Question: I'm working on a google glass application and I'm using the (previously was Card but now deprecated)class.
With the arrival of CardBuilder there are a couple of different Layouts proposed, and the one that interests me is 'Layout.AUTHOR'.

I was wondering if it was possible to "change" the order of the elements, and if so what would be the best method? Such as having the Footnote replaced with the Heading (composed of the icon, heading, and subheading.. ).
Here is what I'm currently doing:
'''
CardBuilder c = new CardBuilder(getApplicationContext(), Layout.AUTHOR)
.setHeading(title)
.setSubheading(duration)
.setText(summary)
.setFootnote(authors);
'''
Here is what I would like to do, but I can't since I am currently unable to change the order.
(Visual order would be Text, and then Heading with no footnote).
'''
CardBuilder c = new CardBuilder(getApplicationContext(), Layout.AUTHOR)
.setHeading(authors)
.setSubheading(duration)
.setText(title + "
" + summary);
'''
If my explanations are unclear, please let me know and I shall revise my post. Thanks.
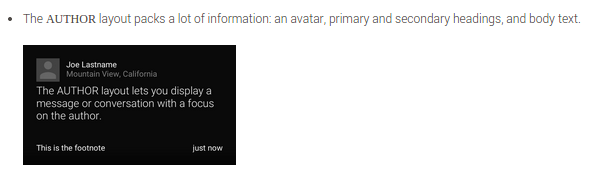
Answer: You will need to create your own layout to do what you want. 'CardBuilder' is intended to make it easy for developers to create user interfaces that match those used elsewhere in the Glass platform by plugging data into a template; letting developers arbitrarily change the order would defeat the purpose.